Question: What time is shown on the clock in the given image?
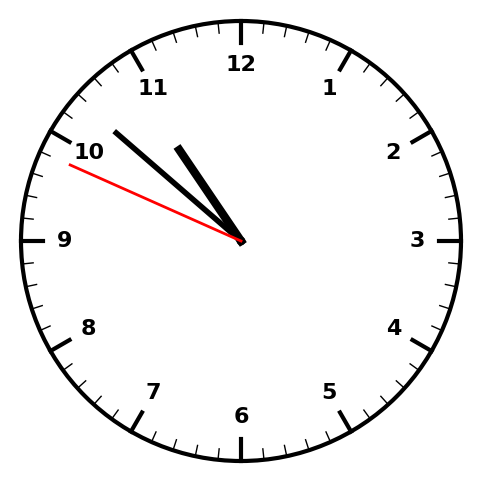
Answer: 10:51:49